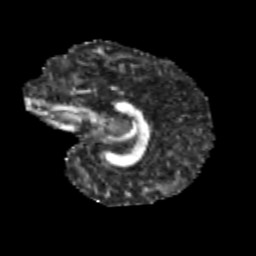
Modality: FA
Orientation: sagittal
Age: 12
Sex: male
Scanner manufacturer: siemens
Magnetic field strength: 3 T
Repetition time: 3.8 s
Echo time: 0.07 s